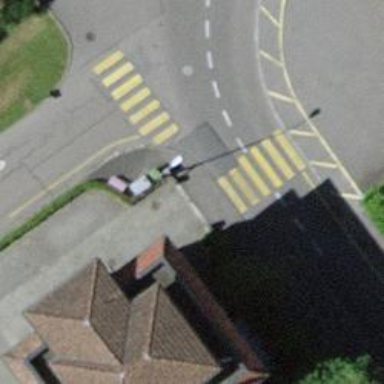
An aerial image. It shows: Pedestrian crossing with zebra markings on footway.